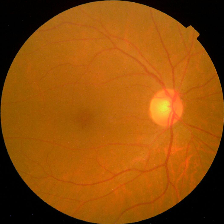
Diabetic retinopathy grade: No DR